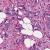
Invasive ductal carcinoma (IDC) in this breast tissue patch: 1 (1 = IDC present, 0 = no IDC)